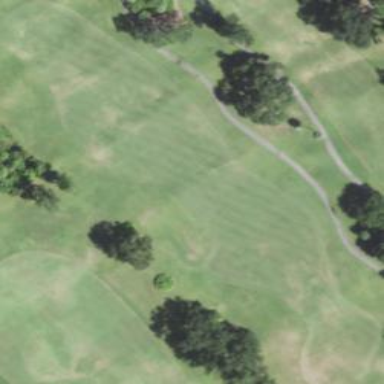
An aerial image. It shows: Grassy area designated as golf fairway.